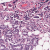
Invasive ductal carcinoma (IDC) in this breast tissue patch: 1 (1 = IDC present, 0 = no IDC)